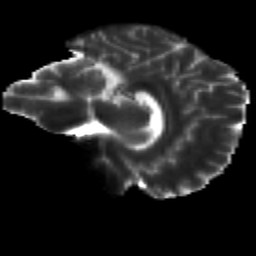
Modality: T2w
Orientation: sagittal
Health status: healthy
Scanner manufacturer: siemens
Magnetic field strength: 3 T
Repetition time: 12 s
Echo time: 0.092 s